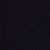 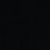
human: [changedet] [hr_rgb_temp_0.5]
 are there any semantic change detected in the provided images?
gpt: The area appears the same.